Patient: sex M, age 69
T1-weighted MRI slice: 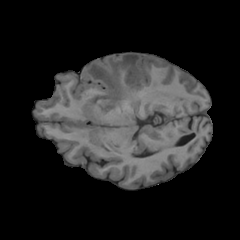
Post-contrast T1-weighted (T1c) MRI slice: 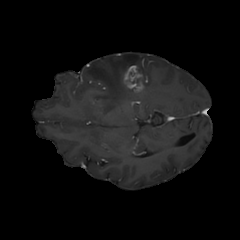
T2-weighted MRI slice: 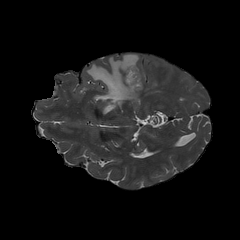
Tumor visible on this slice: yes
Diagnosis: Glioblastoma, IDH-wildtype
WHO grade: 4